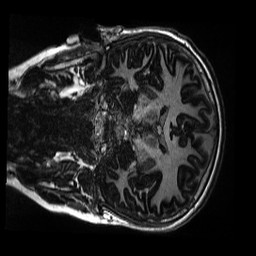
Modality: MP2RAGE
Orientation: coronal
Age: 11
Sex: male
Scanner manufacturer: siemens
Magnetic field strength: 3 T
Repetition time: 4 s
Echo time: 0.00303 s